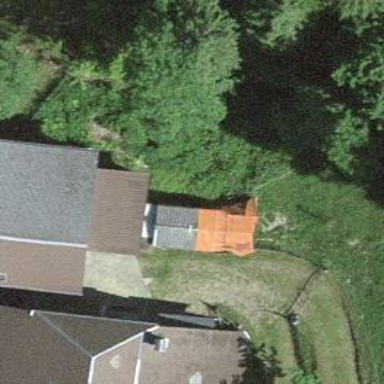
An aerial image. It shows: Shed building.